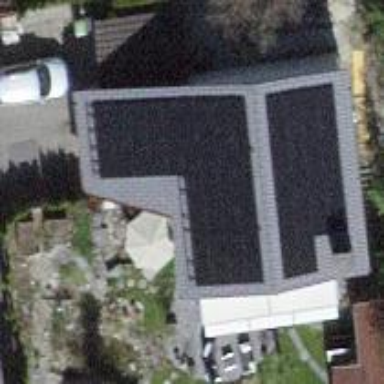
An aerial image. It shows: Solar power generator with photovoltaic panels.